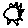
Label: sun